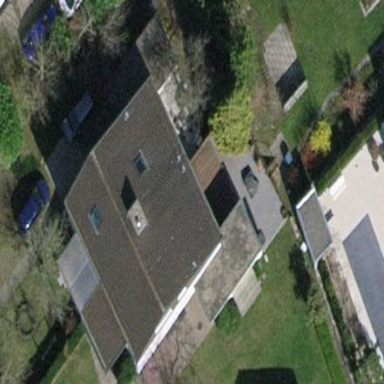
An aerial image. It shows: Terrace building.